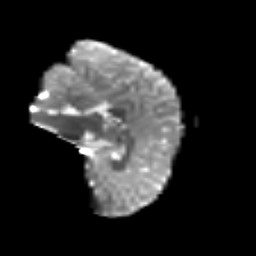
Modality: T2w
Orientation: sagittal
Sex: female
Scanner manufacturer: siemens
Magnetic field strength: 3 T
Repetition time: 5 s
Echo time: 0.071 s